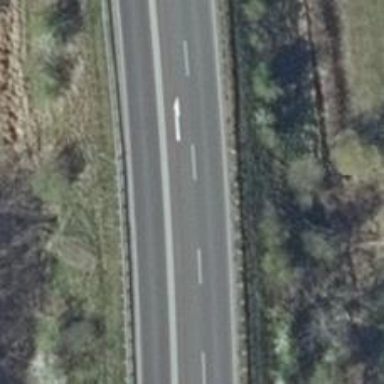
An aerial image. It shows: Primary highway that is motorroad.